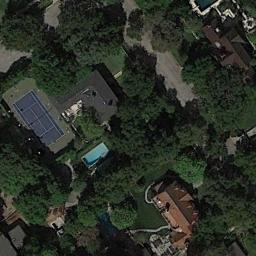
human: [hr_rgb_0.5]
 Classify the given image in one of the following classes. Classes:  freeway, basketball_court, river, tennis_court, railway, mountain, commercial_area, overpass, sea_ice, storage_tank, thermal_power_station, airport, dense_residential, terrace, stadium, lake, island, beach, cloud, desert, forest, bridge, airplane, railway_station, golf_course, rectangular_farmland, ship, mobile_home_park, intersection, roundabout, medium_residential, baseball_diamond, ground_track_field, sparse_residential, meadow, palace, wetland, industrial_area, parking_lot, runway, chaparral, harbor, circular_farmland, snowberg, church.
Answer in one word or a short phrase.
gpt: tennis_court